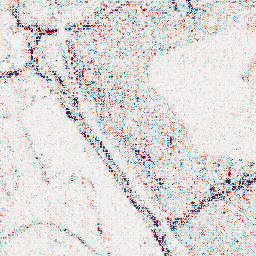
Category: wavelet
Decomposition family: wavelet_biorthogonal
Decomposition parameters: wavelet: bior3.5
level: 1
Upsampling method: cubic_catmull_rom
Upsampling parameters: scale: 8
Upsampling scale: 8